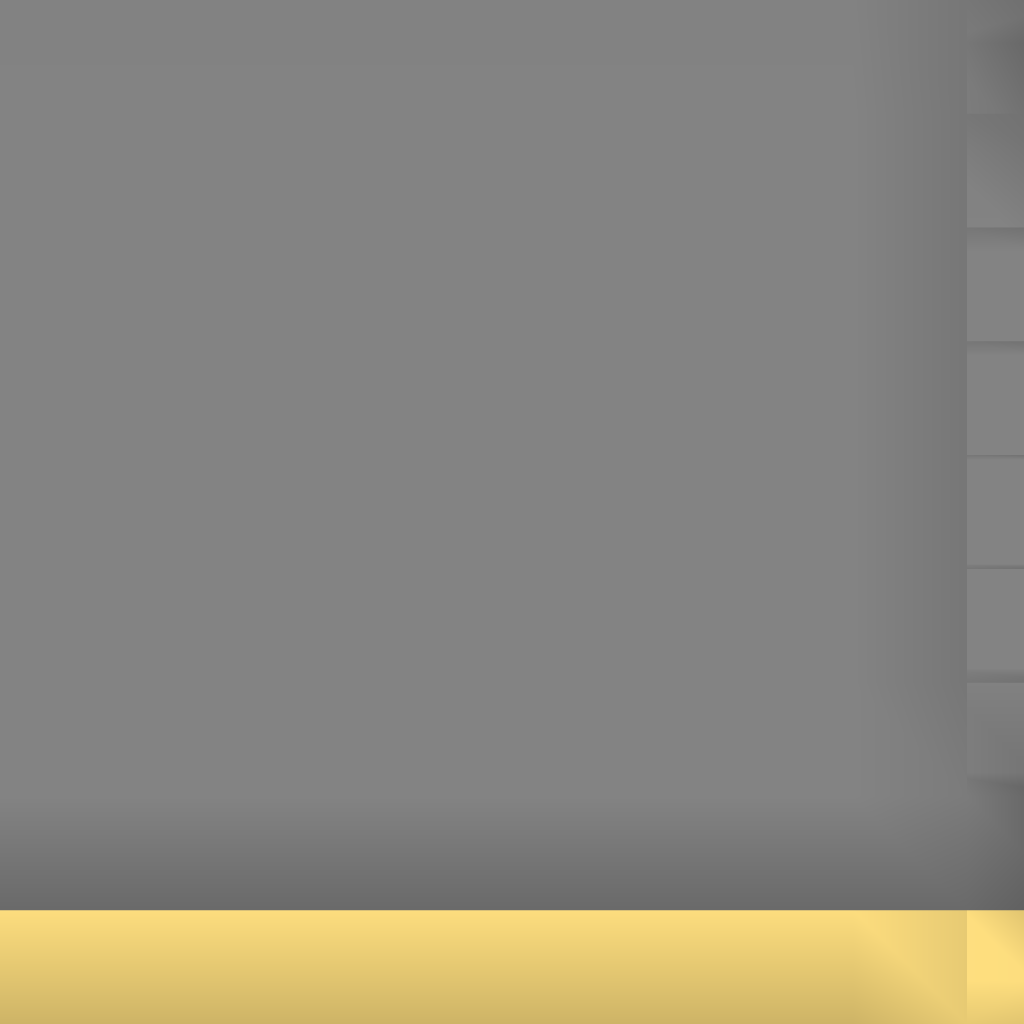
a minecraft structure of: Mob Birthday Party bad low quality